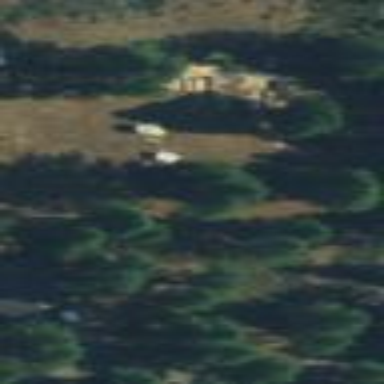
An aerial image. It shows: Woodland with evergreen needle-leaved trees.